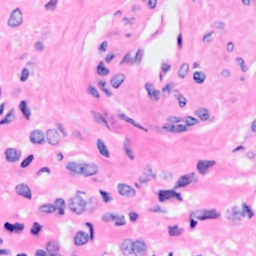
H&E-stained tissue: Breast